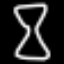
Label: hourglass